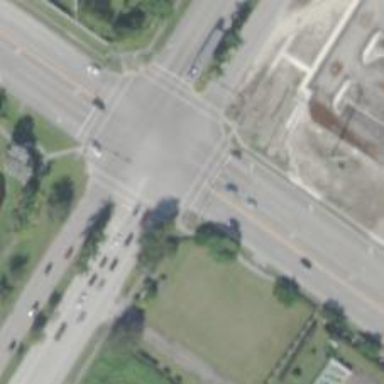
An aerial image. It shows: Uncontrolled road crossing.